Question: I'm currently exploring worst case scenarios of atomic commit protocols like 2PC and 3PC and am stuck at the point that I can't find out . That is, how does it guarantee that if cohort A commits, cohort B also commits?
Here's the simplified <URL>:

Now let's assume the following case:
1. Two cohorts participate in the transaction (A and B)
2. Both do their work, then vote for commit
3. Coordinator now sends precommit messages... A receives the precommit message, acknowledges, and then goes offline for a long time B doesn't receive the precommit message (whatever the reason might be) and is thus still in "uncertain" state
The results:
- - -
And there you have it: One cohort committed, another aborted.
So what am I missing here? In my understanding, if the automatic commit on timeout (in precommit state) was replaced by infinitely waiting for a coordinator command, that case should work fine.
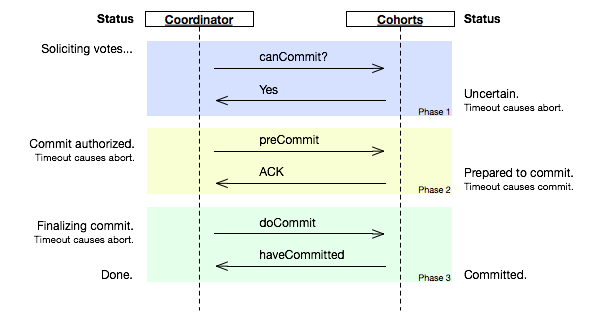
Answer: The article you quoted seems to cover this eventuality quite accurately: "The main disadvantage to this algorithm is that it cannot recover in the event the network is segmented in any manner." The case you've noted, where "A" simply goes off-line, translates to the "the network has been segmented" -- i.e. "A" is now in one segment, while "B" and the "Coordinator" are in another segment.
Various enhanced 3PC protocols to deal with this problem are discussed (among other places) in a <URL> by Kempster, Stirling and Thannish.